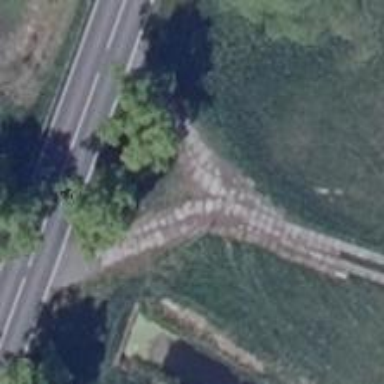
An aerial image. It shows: Track road with grade4 tracktype.